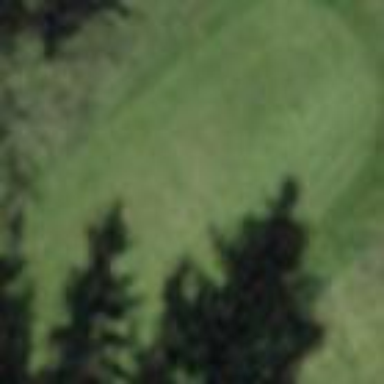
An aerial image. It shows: Grass area designated as golf tee.